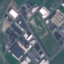
Label: Industrial